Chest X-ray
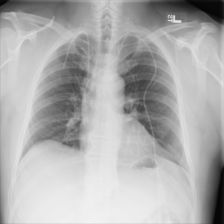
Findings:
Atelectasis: negative
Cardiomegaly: negative
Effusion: negative
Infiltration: positive
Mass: negative
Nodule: negative
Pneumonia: negative
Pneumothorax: negative
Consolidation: negative
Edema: negative
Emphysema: negative
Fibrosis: negative
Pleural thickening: negative
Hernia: negative